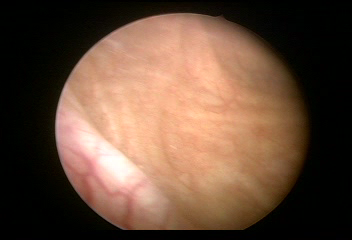
Modality: WLC
Class: Normal mucosa
Bladder cancer association: No